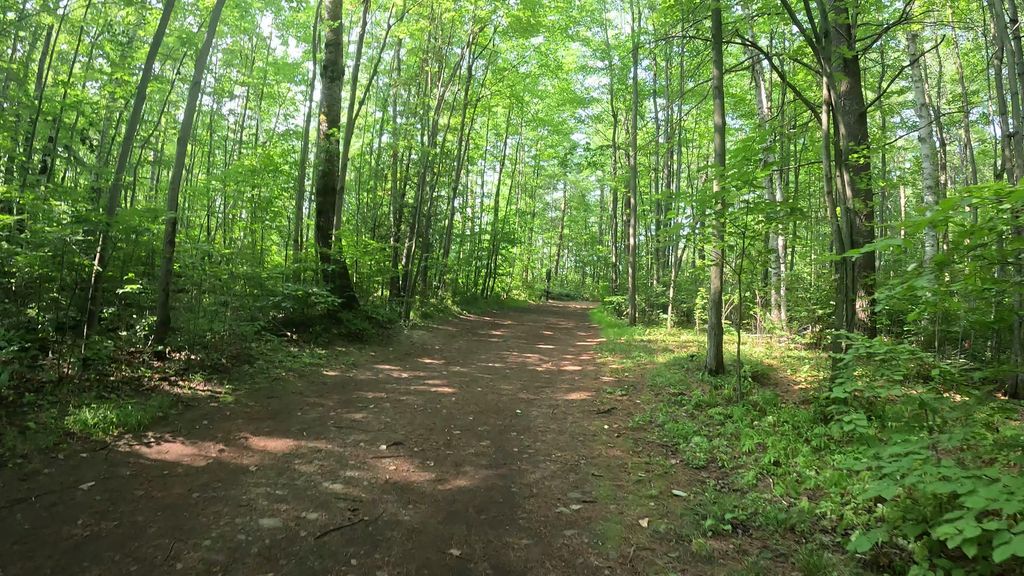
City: ottawa-gatineau